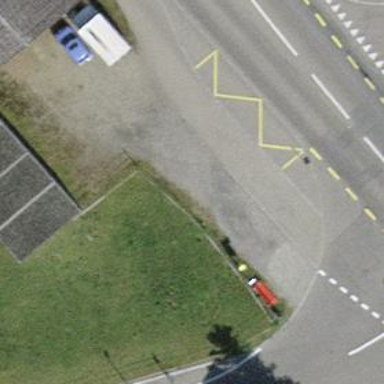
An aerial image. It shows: Bus stop with platform for public transport.